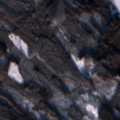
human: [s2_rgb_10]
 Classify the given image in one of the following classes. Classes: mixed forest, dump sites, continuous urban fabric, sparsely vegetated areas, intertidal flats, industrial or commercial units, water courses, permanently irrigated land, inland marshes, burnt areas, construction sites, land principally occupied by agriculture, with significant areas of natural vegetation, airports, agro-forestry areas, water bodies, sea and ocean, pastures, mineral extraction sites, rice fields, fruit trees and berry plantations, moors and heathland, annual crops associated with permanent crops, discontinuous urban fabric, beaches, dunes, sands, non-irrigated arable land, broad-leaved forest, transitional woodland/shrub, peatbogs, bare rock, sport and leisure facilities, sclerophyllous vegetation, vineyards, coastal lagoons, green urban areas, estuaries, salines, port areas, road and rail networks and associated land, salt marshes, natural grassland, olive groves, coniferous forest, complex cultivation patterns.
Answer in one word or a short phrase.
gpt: mixed forest, water bodies